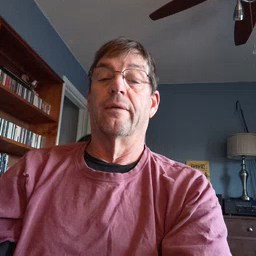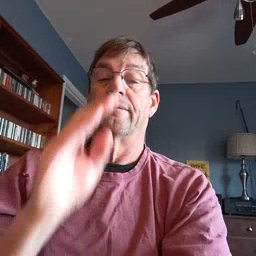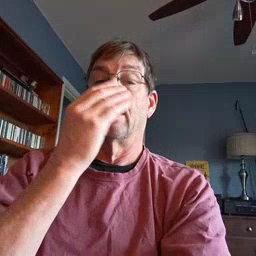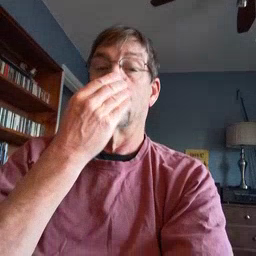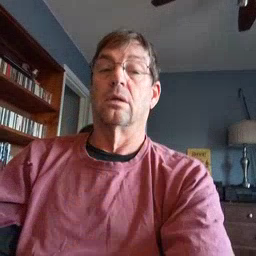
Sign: flower